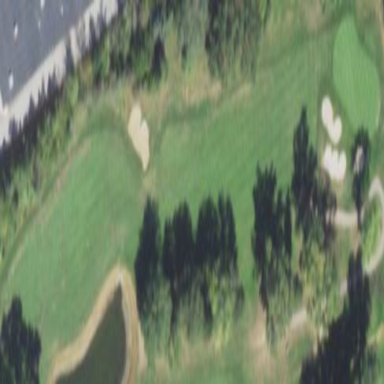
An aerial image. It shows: Golf fairway surrounded by grass.